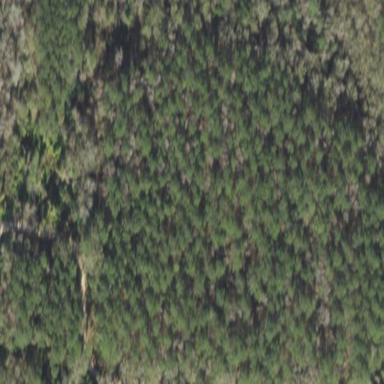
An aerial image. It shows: Needle-leaved woodland.